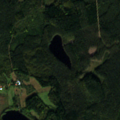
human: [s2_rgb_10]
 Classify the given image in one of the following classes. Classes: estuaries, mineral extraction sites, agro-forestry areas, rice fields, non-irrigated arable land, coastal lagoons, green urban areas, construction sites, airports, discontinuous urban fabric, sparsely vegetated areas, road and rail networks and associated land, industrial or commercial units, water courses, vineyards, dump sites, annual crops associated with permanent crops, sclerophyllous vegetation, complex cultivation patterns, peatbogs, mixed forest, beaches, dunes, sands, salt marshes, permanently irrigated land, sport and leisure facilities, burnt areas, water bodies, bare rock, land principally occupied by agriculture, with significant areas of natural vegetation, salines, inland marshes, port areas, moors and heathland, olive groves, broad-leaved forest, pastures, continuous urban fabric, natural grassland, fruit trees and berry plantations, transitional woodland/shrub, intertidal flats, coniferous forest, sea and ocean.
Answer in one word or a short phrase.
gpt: coniferous forest, mixed forest, water bodies